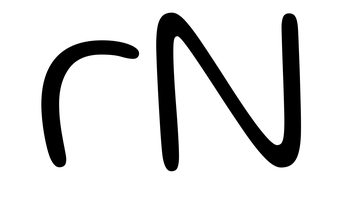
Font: Gluten_ExtraLight